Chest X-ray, PA view. Patient: 16 years old, sex F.
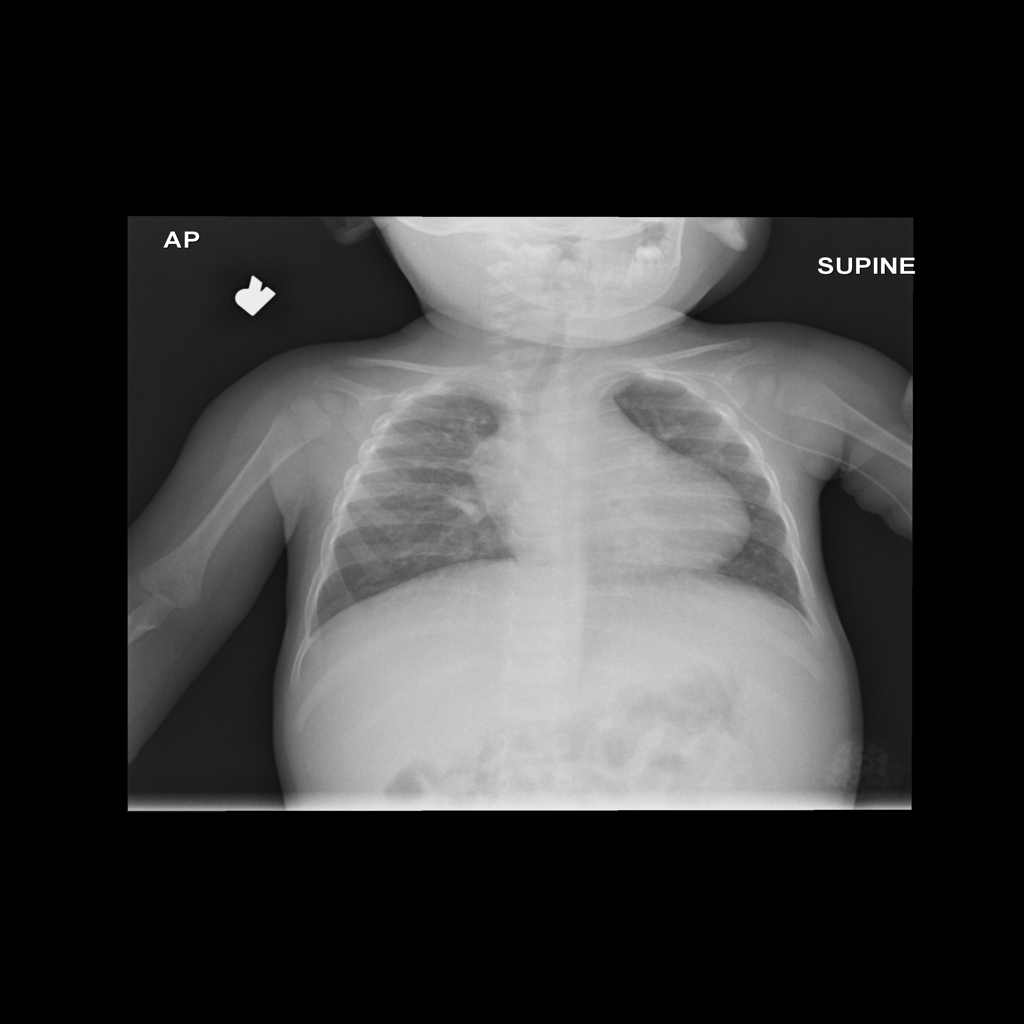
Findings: No Finding